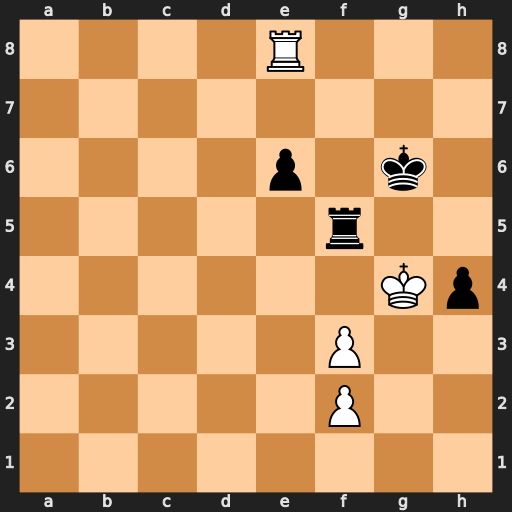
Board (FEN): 4R3/8/4p1k1/5r2/6Kp/5P2/5P2/8
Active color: w
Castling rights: -
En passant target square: -
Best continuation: Rxe6+ Rf6 Rxf6+